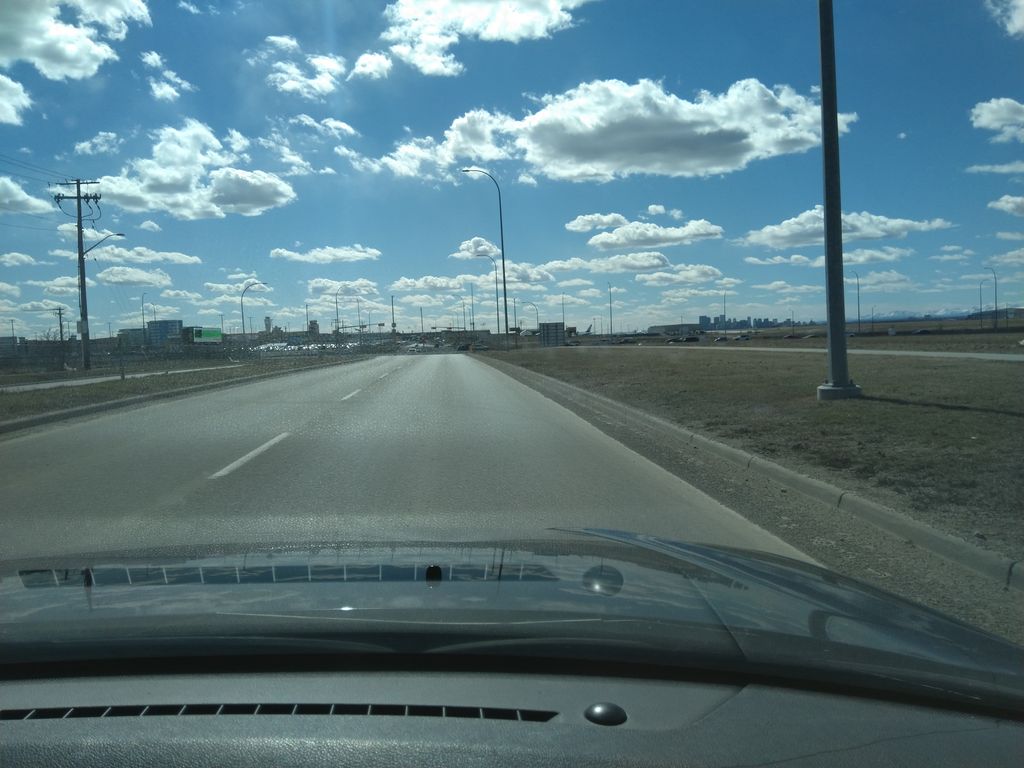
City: calgary